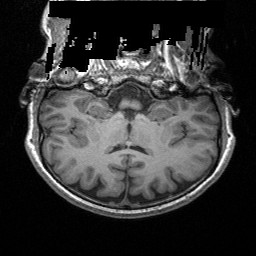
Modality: T1w
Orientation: sagittal